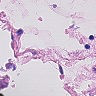
Metastatic tissue present: no